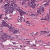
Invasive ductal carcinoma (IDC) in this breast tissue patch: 1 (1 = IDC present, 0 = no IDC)